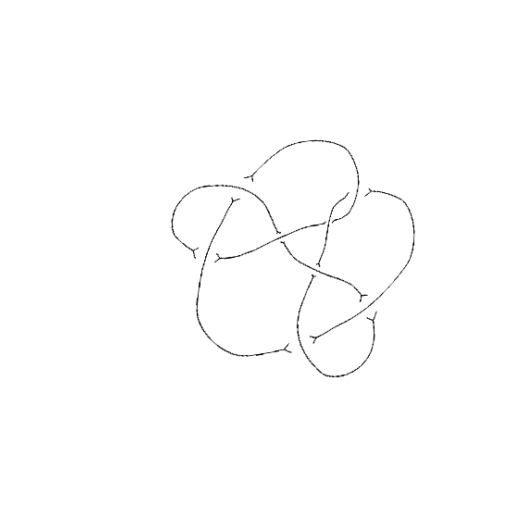
Crossing number: 8